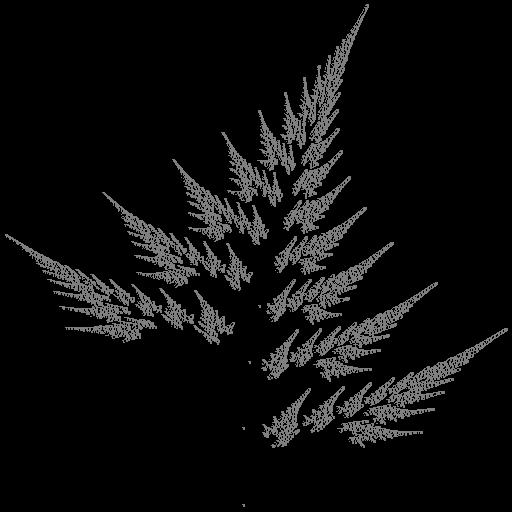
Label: fern